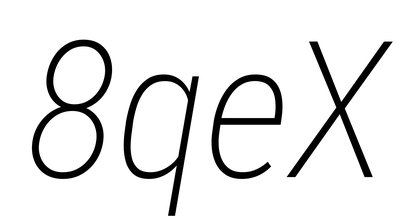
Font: Roboto-Italic_Condensed_ExtraLight_Italic